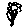
Label: flower